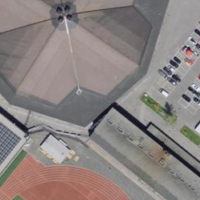
EUNIS habitat code: 53
Species observed at this site:
Corvus corone
Passer domesticus